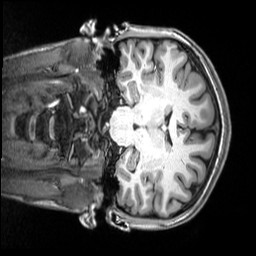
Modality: T1w
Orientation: coronal
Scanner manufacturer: siemens
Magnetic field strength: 3 T
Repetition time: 2.5 s
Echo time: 0.00343 s